Question: In iOS 7, the document directory of the iOS simulators can be found in:
'''
/Users/Sabo/Library/Application Support/iPhone Simulator/
'''
However, in , I can't find the corresponding directory for in the directory above.
Where's the document directory path for the iOS 8 Simulator?

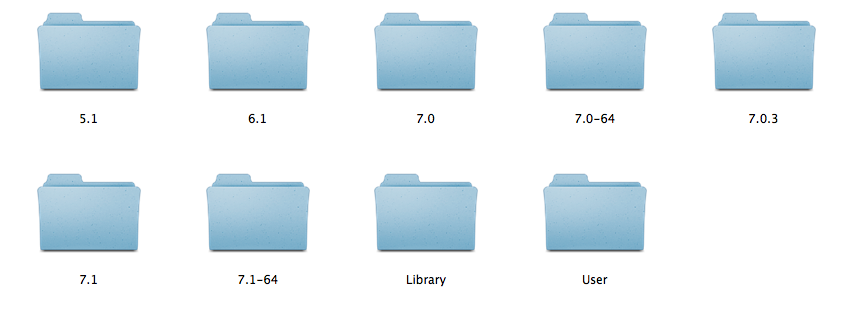
Answer: on my computer, the path is:
'''
~/Library/Developer/CoreSimulator/Devices/1A8DF360-B0A6-4815-95F3-68A6AB0BCC78/data/Container/Data/Application/
'''
---